Field crop: tomato
Growth stage: 2
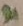
Species: solanum